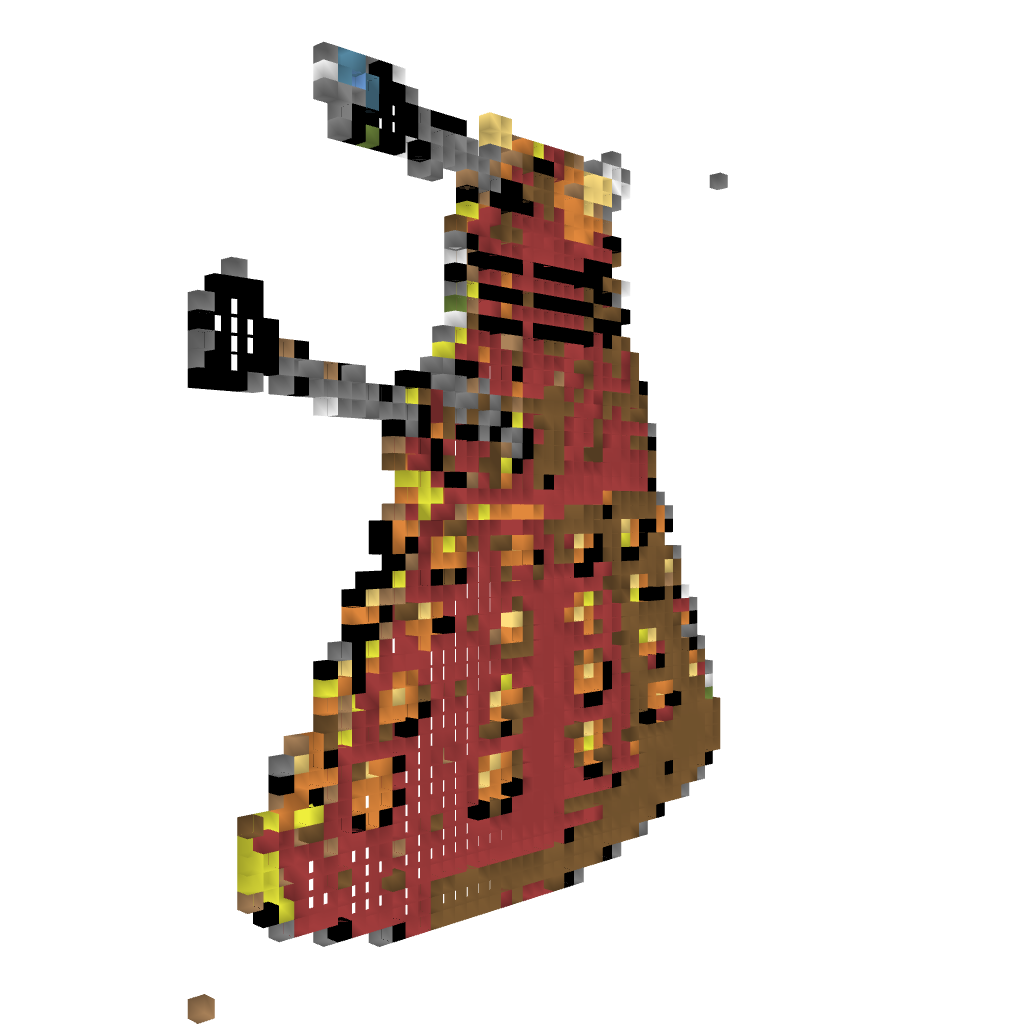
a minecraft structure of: Dalek Pixel Art high quality